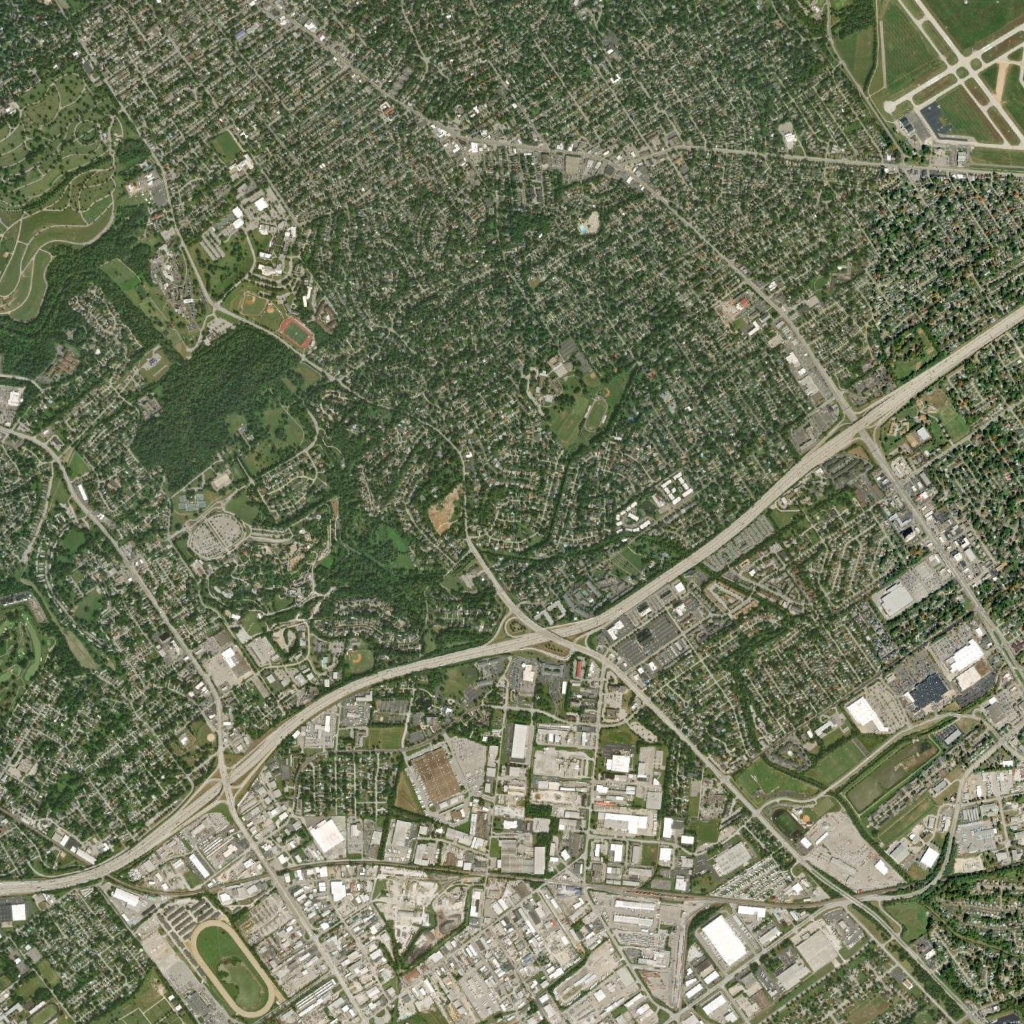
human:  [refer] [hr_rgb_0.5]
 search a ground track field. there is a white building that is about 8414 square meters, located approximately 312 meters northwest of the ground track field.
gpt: <box>[[18, 89, 27, 100, 0]]</box>

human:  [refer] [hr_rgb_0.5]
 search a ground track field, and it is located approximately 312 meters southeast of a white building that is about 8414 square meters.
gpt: <box>[[18, 89, 27, 100, 0]]</box>